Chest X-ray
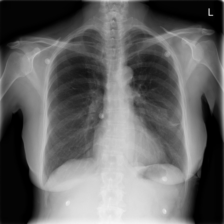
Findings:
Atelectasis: positive
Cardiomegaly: negative
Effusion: negative
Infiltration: negative
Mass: positive
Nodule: negative
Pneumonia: negative
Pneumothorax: negative
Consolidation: negative
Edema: negative
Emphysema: negative
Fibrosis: negative
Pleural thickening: positive
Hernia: negative